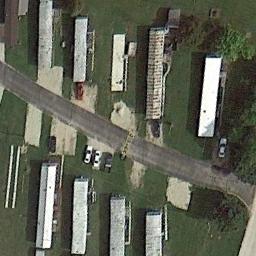
Label: residential